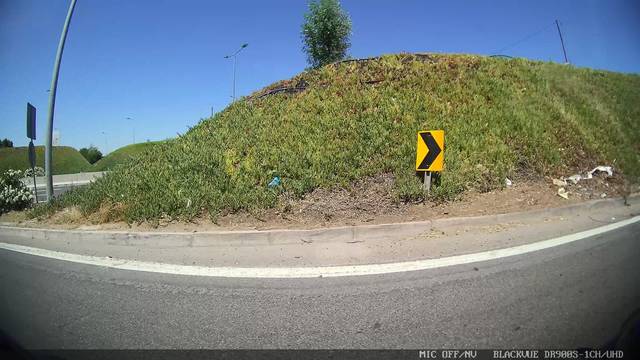
Region: Chile
Coordinates: -33.416, -70.783